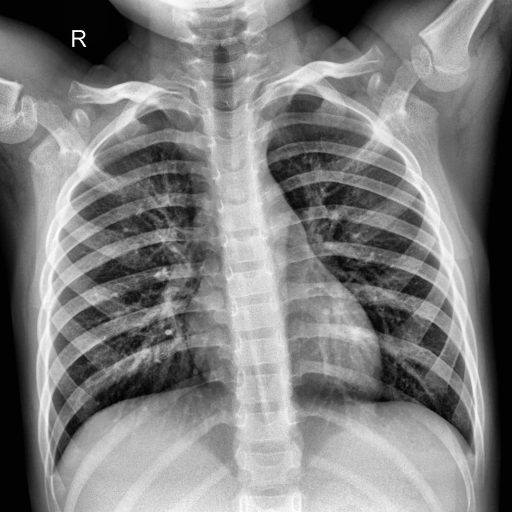
Finding: NORMAL